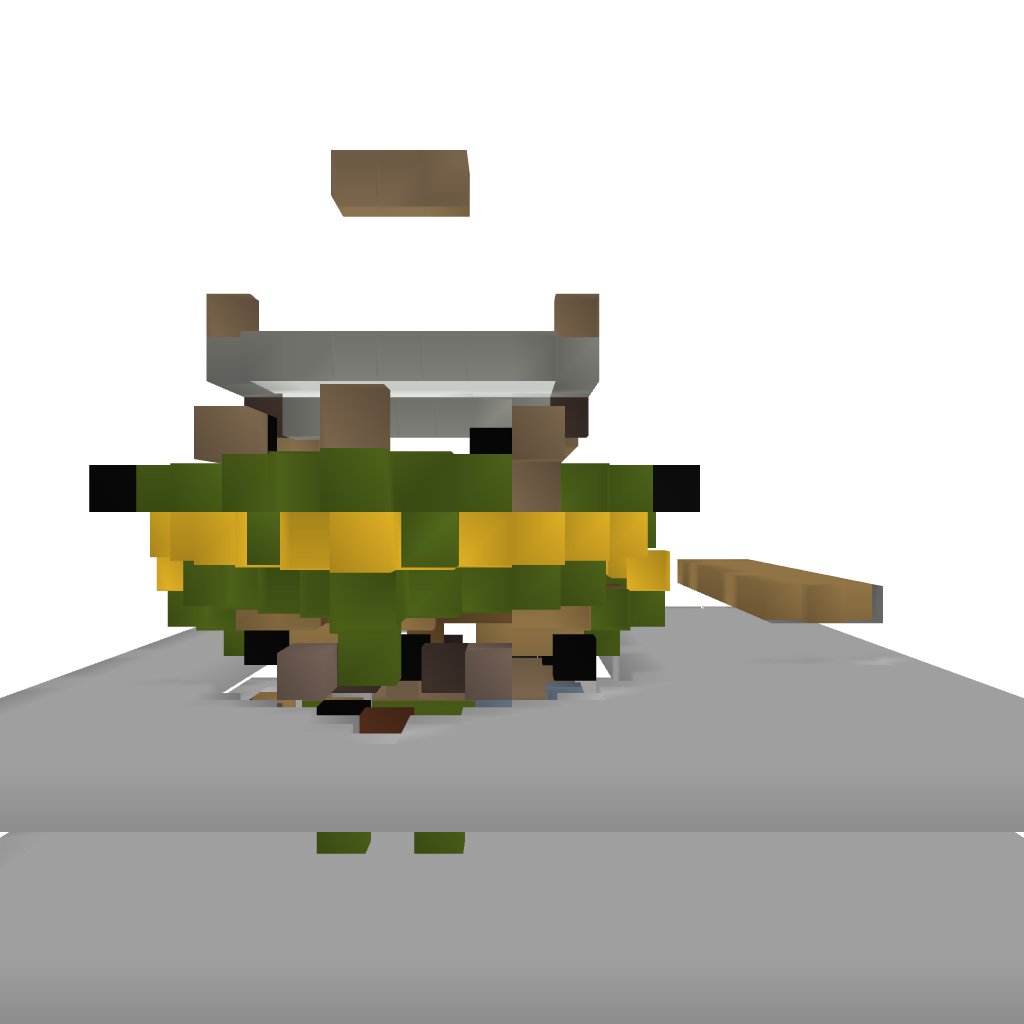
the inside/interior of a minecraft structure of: Fishing boat